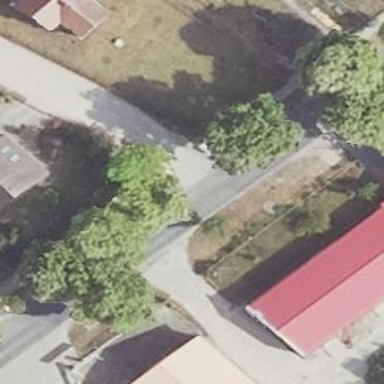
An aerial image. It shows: Residential road.